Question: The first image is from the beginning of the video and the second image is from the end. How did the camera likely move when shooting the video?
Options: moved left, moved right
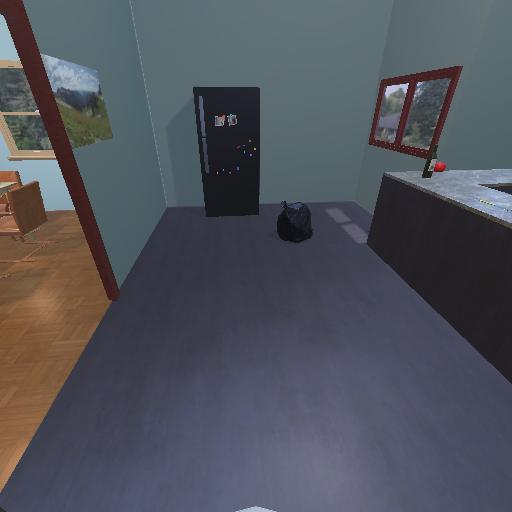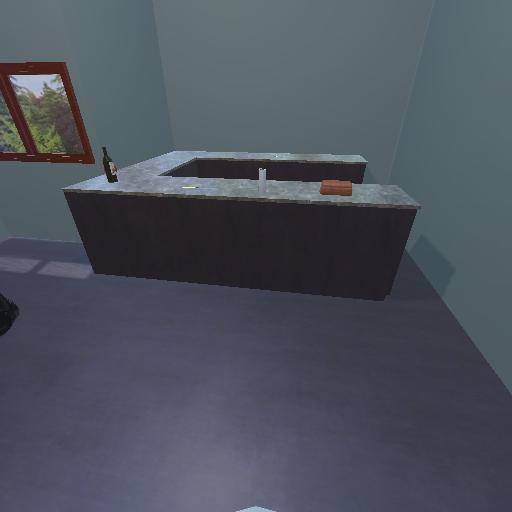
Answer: moved left